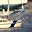
Label: 7